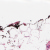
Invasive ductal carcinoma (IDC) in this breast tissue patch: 0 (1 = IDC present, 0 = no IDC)